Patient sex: M
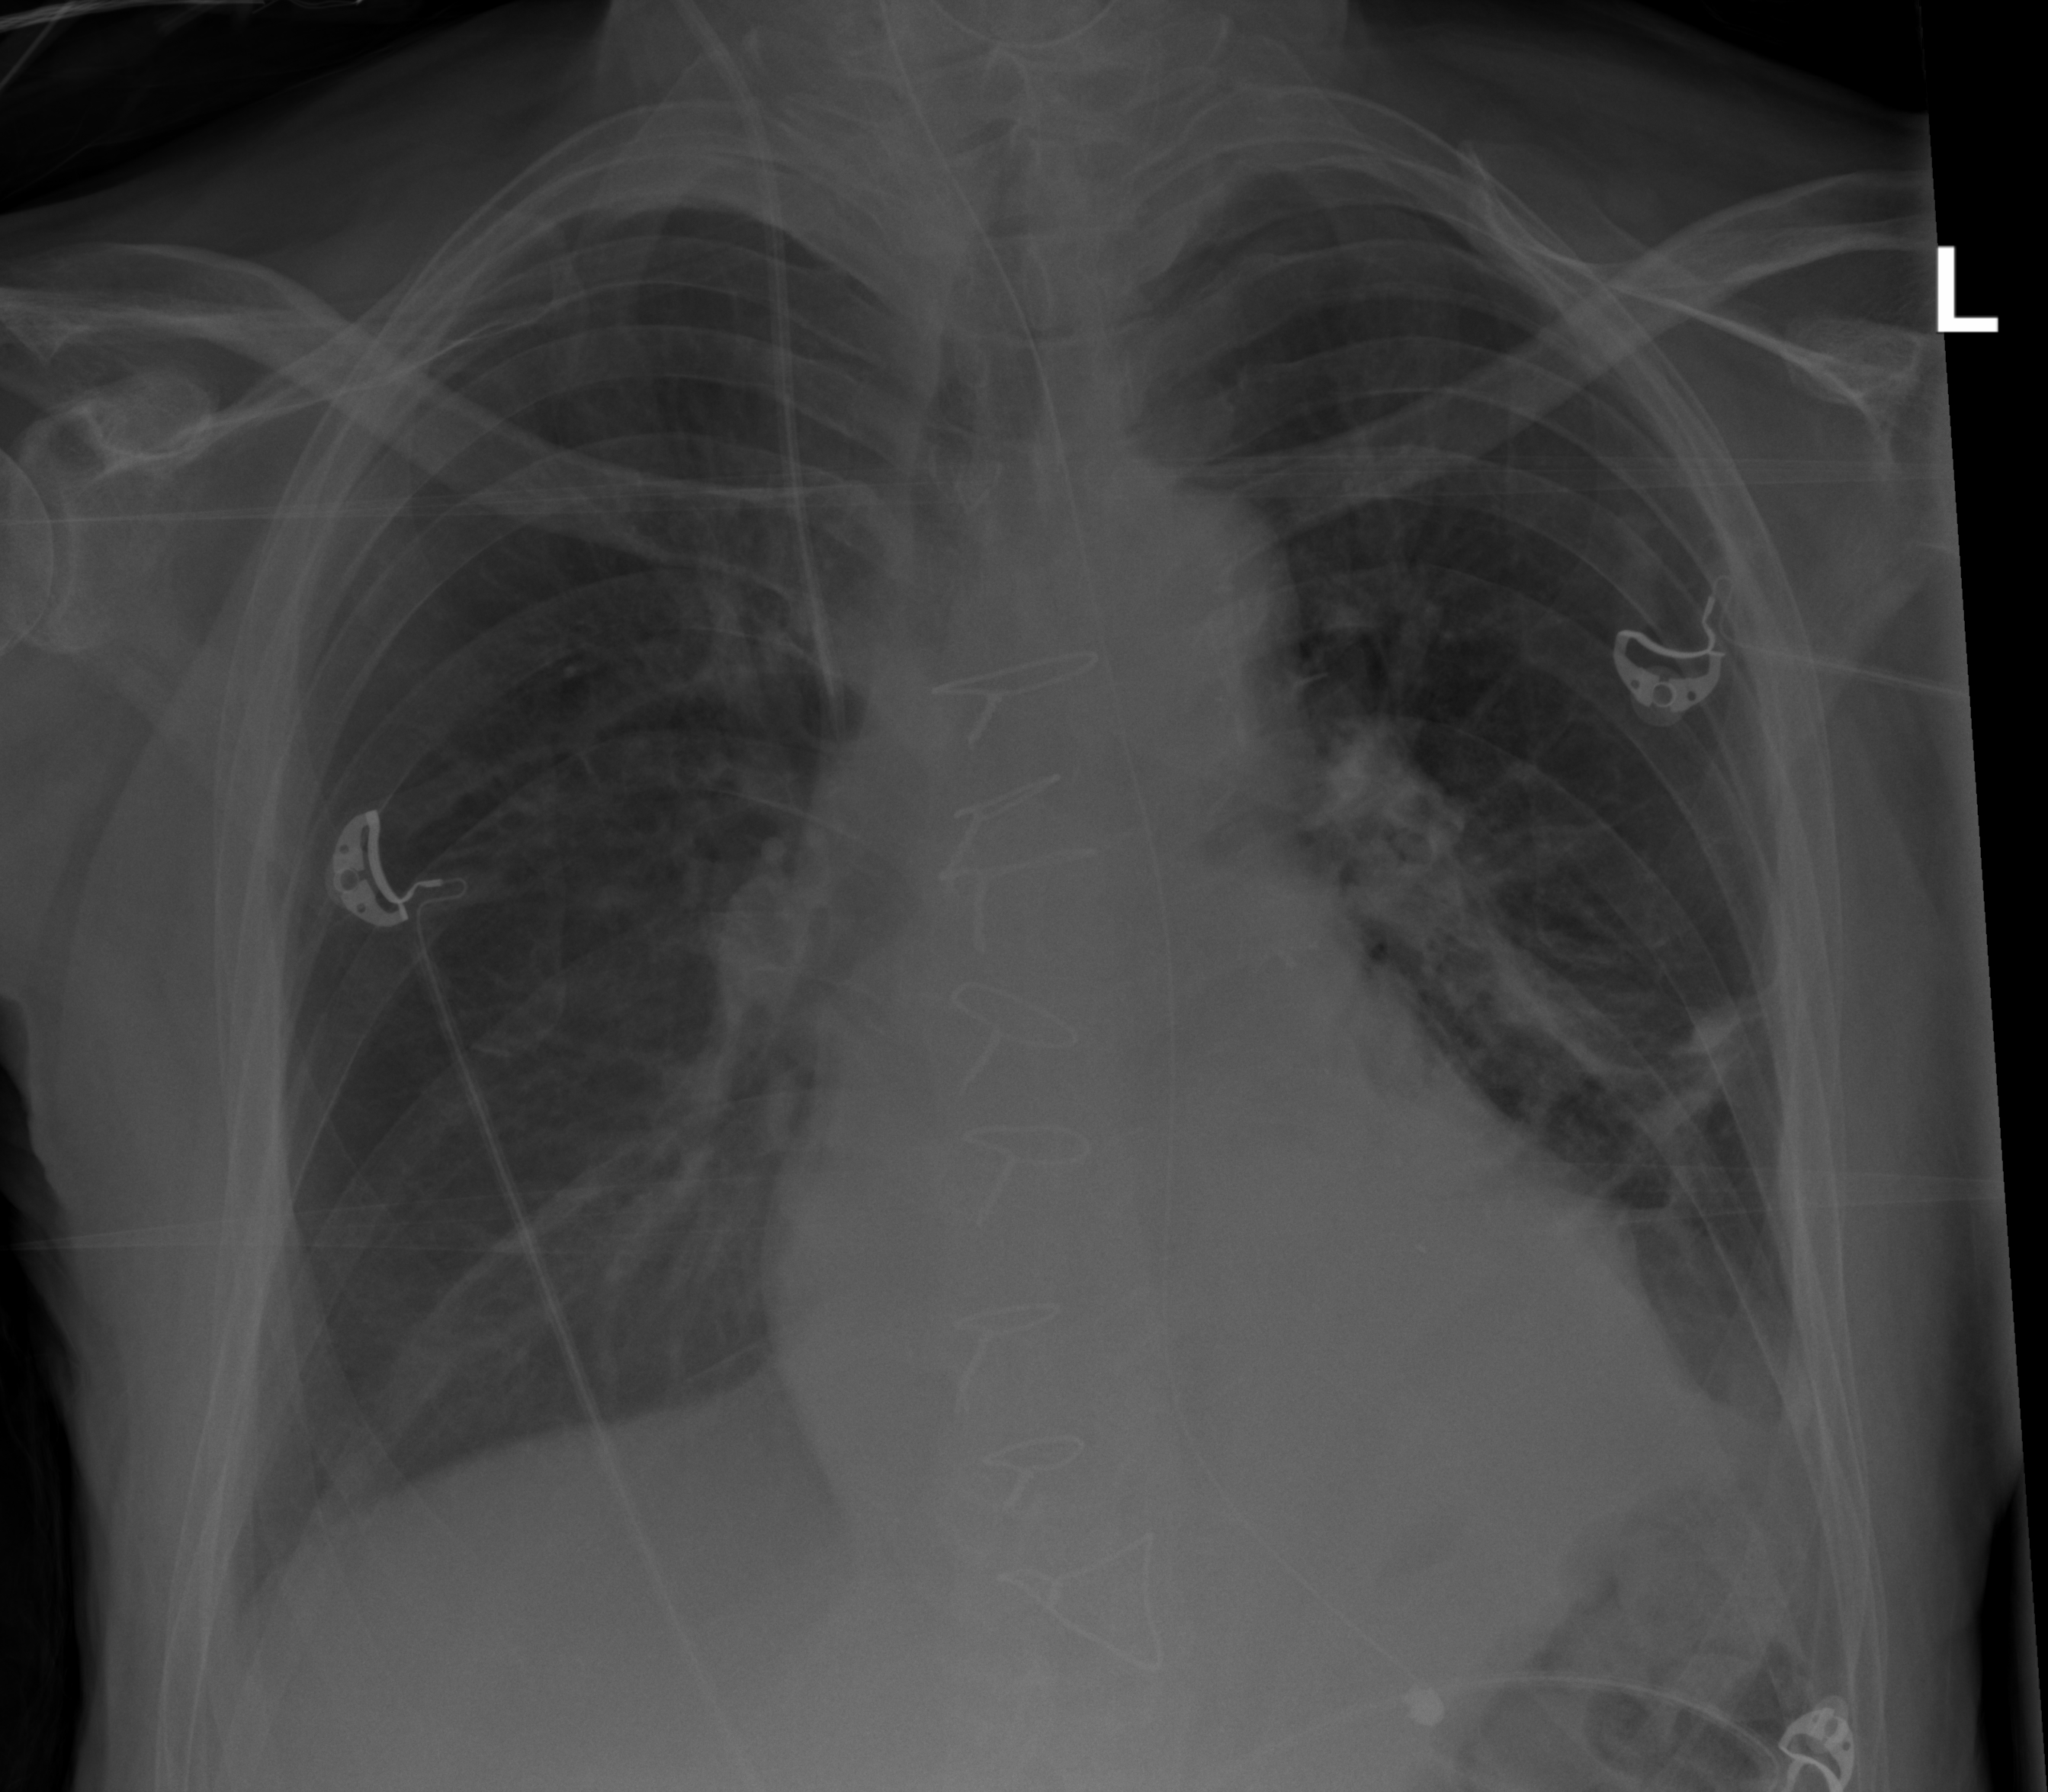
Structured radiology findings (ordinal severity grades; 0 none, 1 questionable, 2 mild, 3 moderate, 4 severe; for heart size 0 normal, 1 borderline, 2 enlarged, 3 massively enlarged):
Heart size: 2
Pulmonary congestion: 0
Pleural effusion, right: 1
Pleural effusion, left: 2
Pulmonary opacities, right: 0
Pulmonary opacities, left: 0
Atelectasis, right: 2
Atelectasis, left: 2